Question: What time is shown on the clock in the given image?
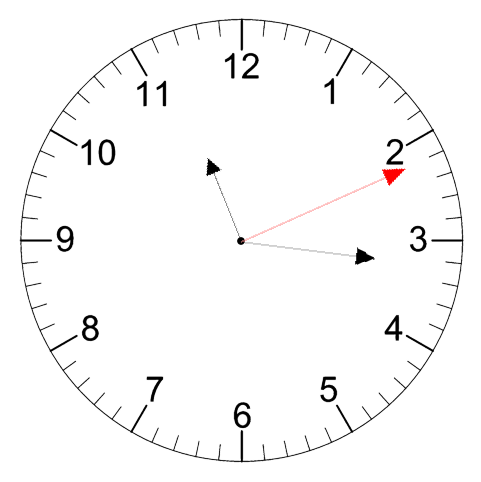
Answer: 11:16:11